Question: To Edit/Update the displayed details of HTML form.
view.php
I have some output/display details as such-
'''
FirstName: ABC
LastName: PQR
Position: Developer
Gender: Male
'''
This is displayed in proper format in HTML bootstrap.
Now ,we want to edit/update this details ,that is onClick of button these fields should convert into textboxes with auto-fill of these same values as such-
'''
------
Gender: Male <-in the textbox on edit/update click button. [For all fields]
------
'''
We have tried this so far-
'''
<div class="form-group">
<div class="row">
<div class="col-lg-2">
<label for="Telephone Number">Firstname :</label>
</div>
<div class="col-lg-2 f1">
<?php echo $FirstName; ?>
</div>
<div class="fnane">
<input type="text" class="form-control" value="<?php echo $row['FirstName'];?>">
</div>
</div>
</div>
<div class="form-group">
<div class="row">
<div class="col-lg-2 f1">
<label for="LastName">Lastname :</label>
</div>
<div class="col-lg-2">
<?php echo $LastName; ?>
</div>
<div class="lname">
<input type="text" class="form-control" value="<?php echo $row['LastName'];?>">
</div>
</div>
</div>
<div class="btn-group">
<input type="button" id="candi_v_btn" name="candi_v_btn" value="Edit" class="btn2 btn-primary show" style="margin-left:348px"> <!--onClick="document.location.href='addcandidate.php'"-->
</div>
'''
And Jquery as:
'''
(function() {
$( document ).ready(function() {
$('.fname').eq(0).hide();
$('.lname').eq(0).hide();
$('.pos').eq(0).hide();
$('.gen').eq(0).hide();
});
$(".show").click(function () {
$('.f1').eq(0).hide();
$('.fname').eq(0).show();
$('.lname').eq(0).show();
$('.pos').eq(0).show();
$('.gen').eq(0).show();
});
})();
'''
What we are getting from above codes is - Infront of output values blank textboxes are being displayed.
What we are getting is
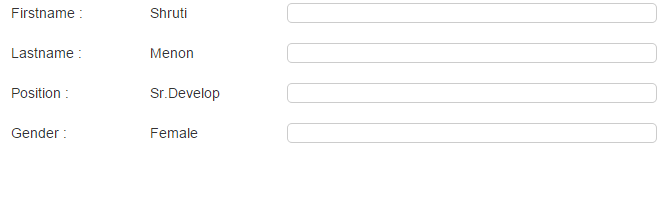
Answer: @vinod...I was looking for this post from yesterday. I am too a learner of js.
You can try with this edits..use window.load() instead of document.ready() as-
'''
(function () {
$(window).load(function(){
//Your code as written above.
});
})();
'''
This works fine for me in fiddle.